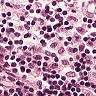
Metastatic tissue present: no